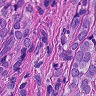
Metastatic tissue present: yes